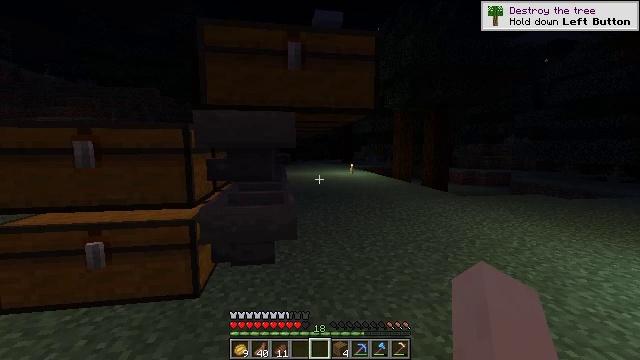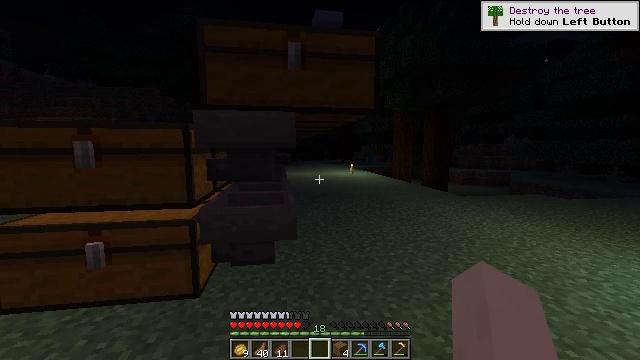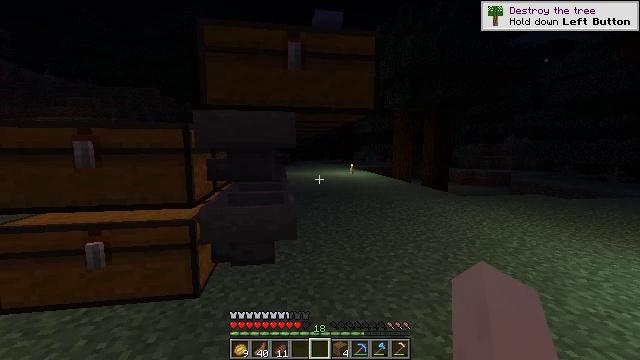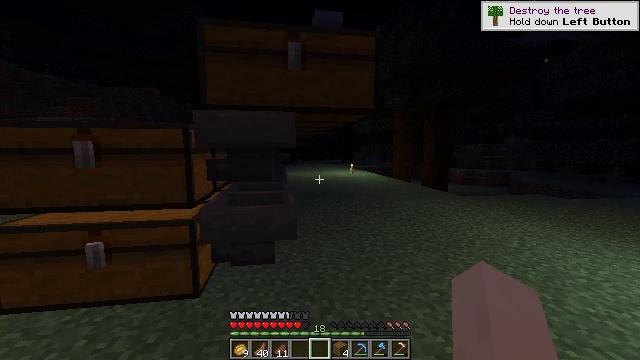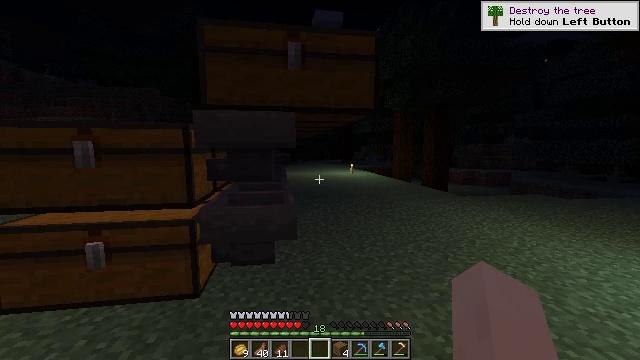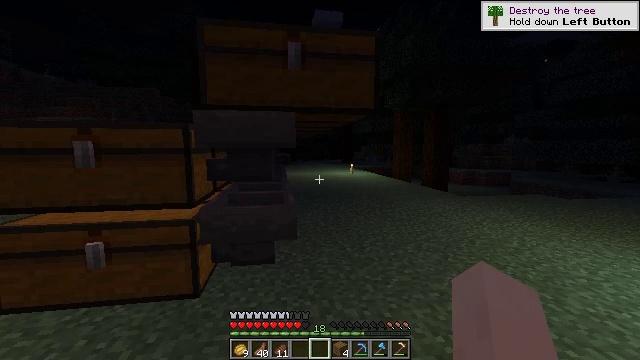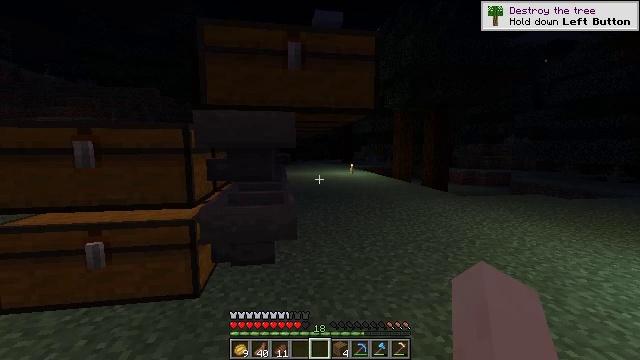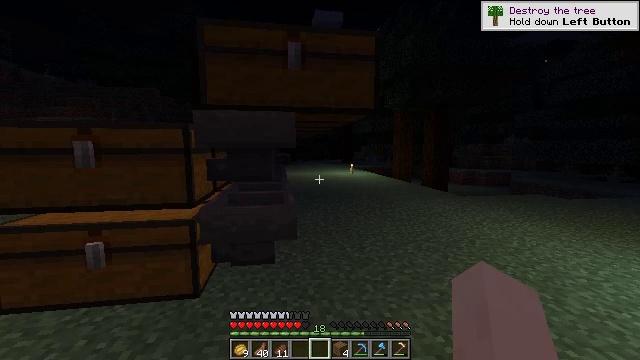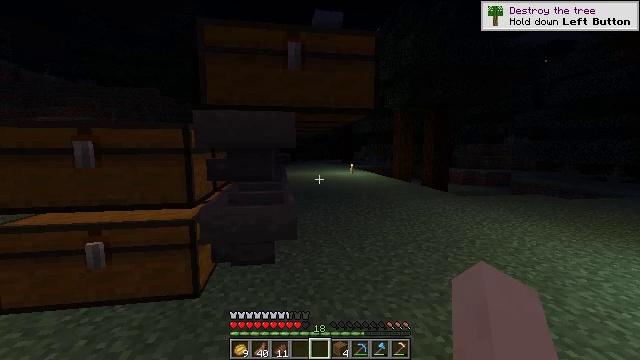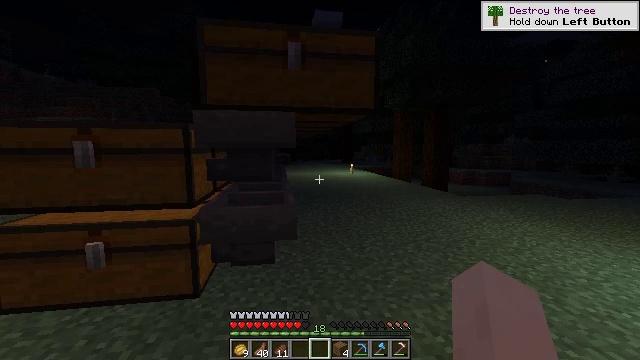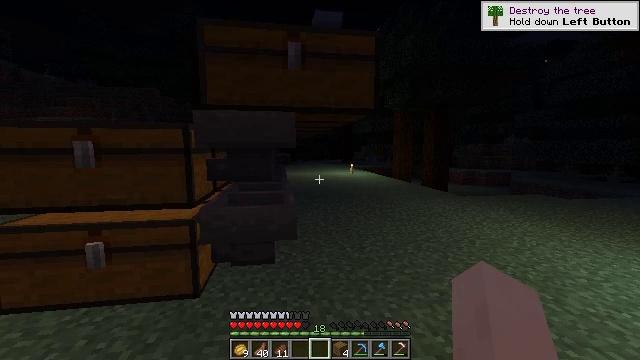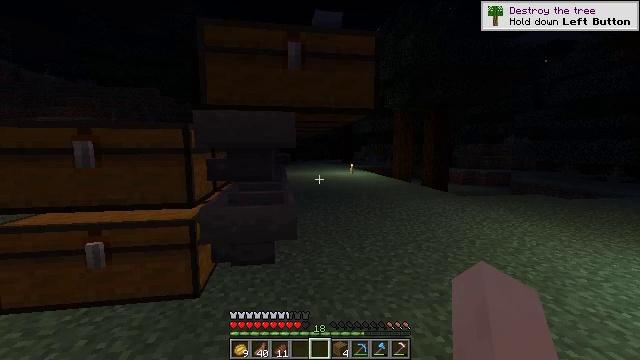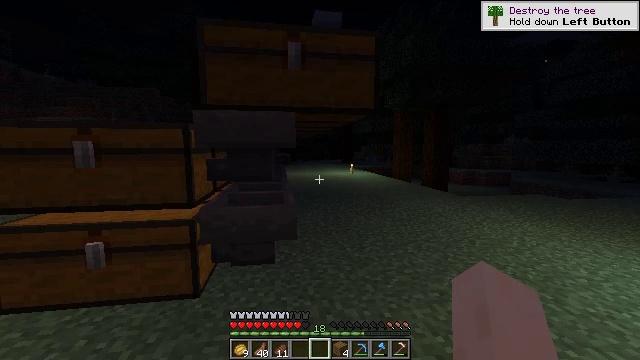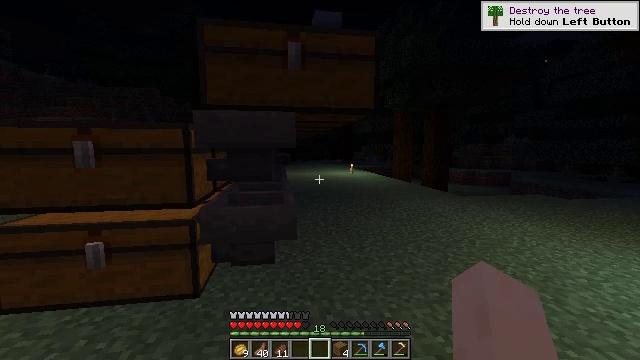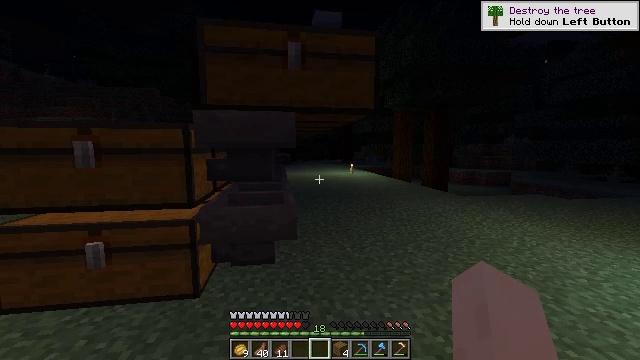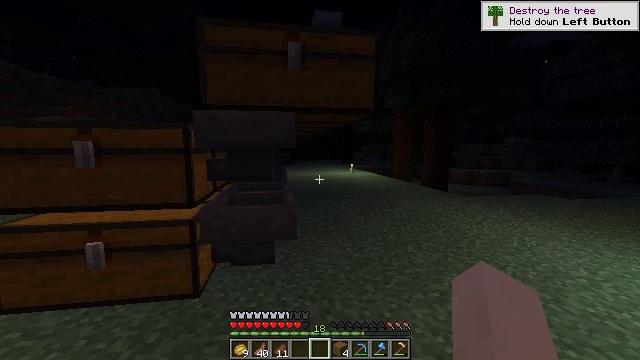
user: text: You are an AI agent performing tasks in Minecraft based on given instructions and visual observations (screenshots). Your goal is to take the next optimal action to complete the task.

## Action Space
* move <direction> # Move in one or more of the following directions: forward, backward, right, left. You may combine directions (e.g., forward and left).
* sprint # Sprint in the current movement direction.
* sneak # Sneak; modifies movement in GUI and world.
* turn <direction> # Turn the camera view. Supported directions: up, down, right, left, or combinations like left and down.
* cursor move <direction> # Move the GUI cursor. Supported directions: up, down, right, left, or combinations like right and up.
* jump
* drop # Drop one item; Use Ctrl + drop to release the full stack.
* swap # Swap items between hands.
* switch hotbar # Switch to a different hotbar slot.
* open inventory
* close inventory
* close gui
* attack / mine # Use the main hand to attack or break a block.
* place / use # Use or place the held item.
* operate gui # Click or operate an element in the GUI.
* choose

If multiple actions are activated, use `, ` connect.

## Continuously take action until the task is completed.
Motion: motion action
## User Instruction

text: mine block trapped chest
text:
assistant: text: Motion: no_op
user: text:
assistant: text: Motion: no_op
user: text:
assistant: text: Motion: no_op
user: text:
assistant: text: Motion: no_op
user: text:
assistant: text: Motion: no_op
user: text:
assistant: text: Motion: no_op
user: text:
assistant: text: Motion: no_op
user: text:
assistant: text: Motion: no_op
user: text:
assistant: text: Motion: no_op
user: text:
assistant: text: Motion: no_op
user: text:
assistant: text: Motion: no_op
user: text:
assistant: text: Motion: no_op
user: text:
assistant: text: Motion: no_op
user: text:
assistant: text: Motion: no_op
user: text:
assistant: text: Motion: no_op
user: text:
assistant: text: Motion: no_op
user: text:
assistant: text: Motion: no_op
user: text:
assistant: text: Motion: no_op
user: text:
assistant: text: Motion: no_op
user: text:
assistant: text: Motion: no_op
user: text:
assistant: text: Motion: no_op
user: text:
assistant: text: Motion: no_op
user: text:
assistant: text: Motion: no_op
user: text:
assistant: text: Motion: no_op
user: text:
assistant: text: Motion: no_op
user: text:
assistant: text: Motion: no_op
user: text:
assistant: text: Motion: no_op
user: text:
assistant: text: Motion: no_op
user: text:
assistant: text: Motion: no_op
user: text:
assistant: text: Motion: no_op